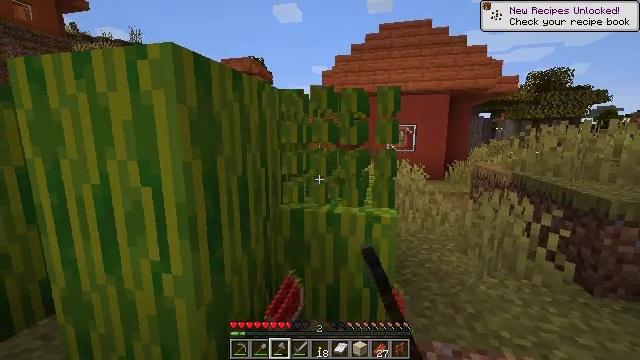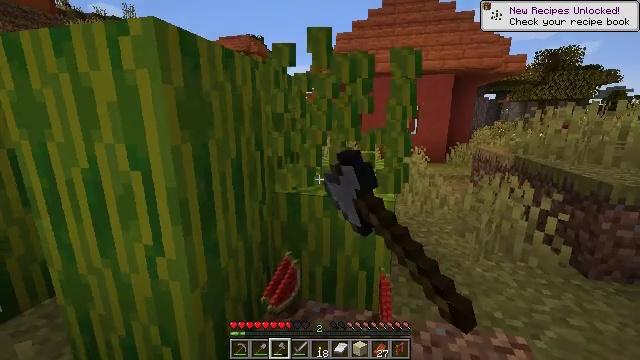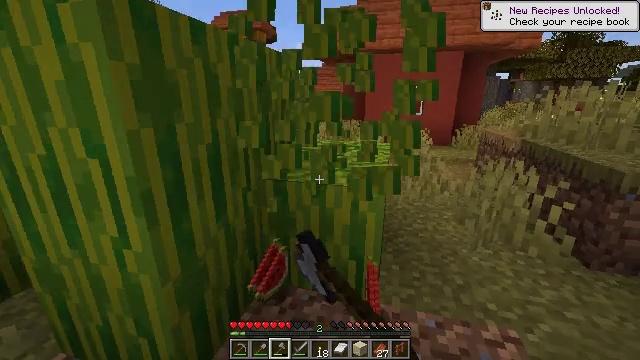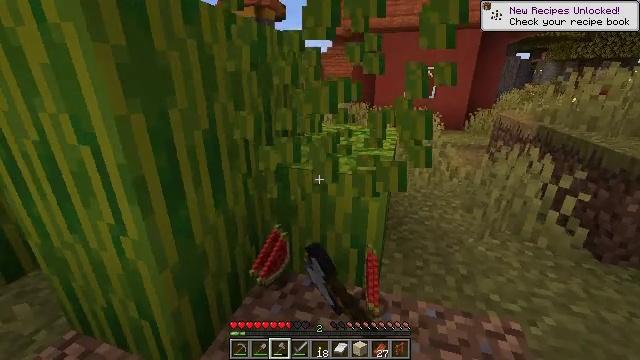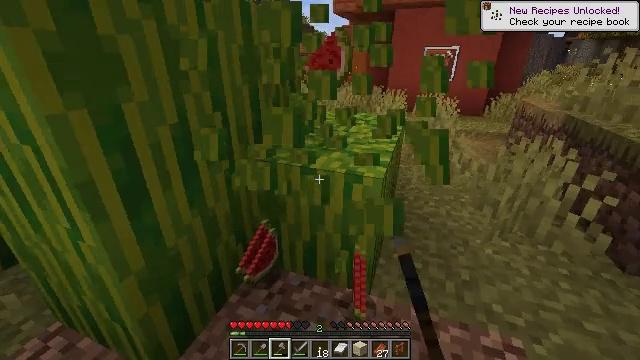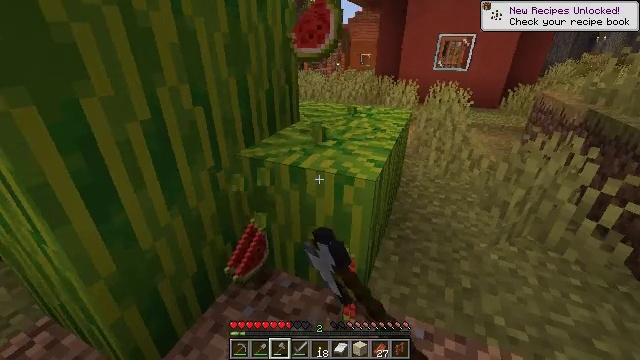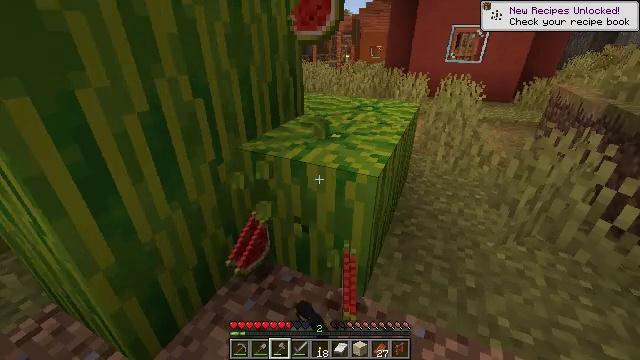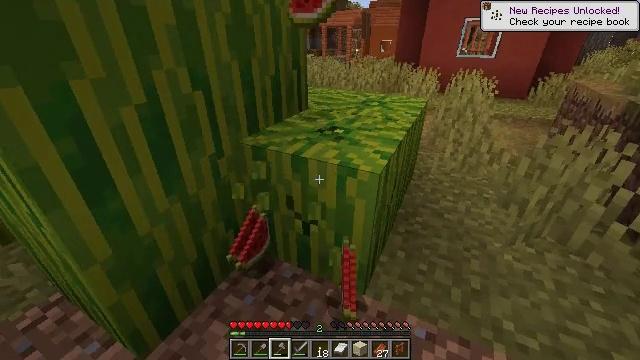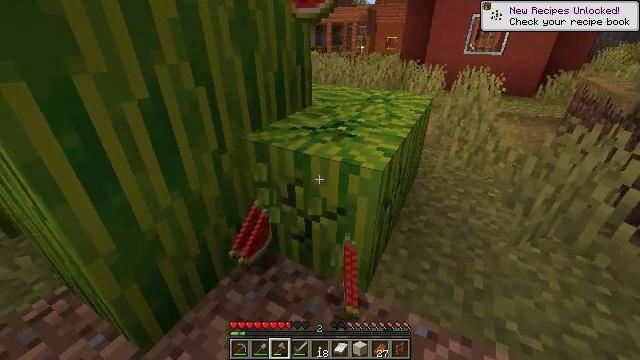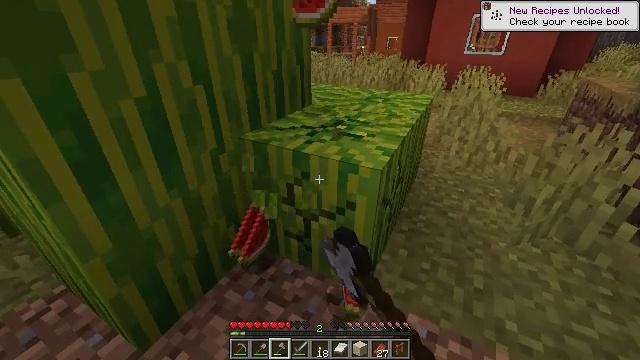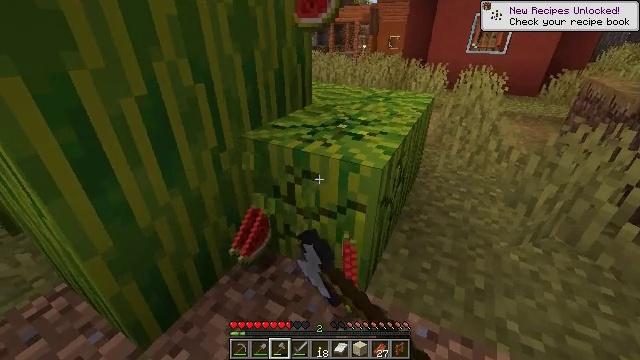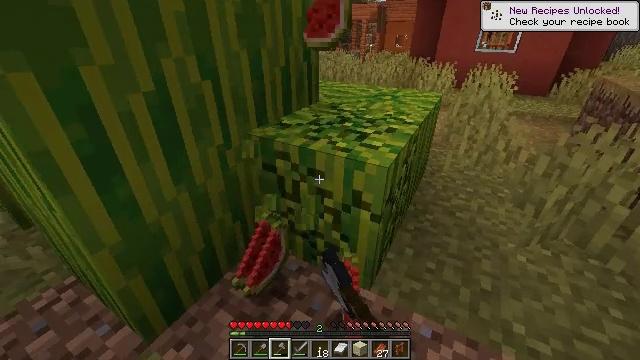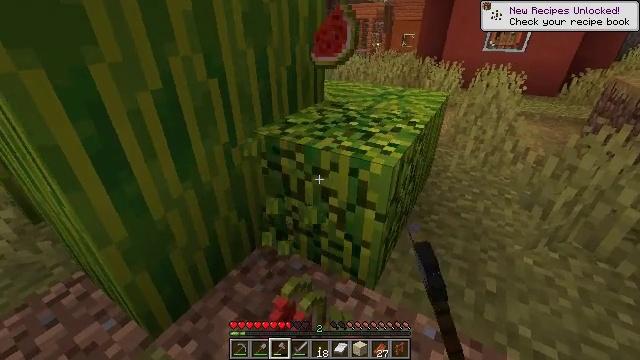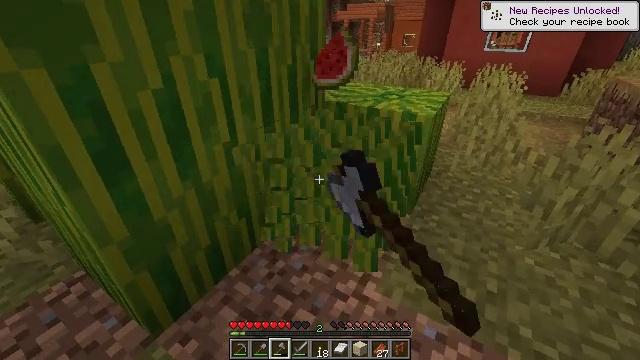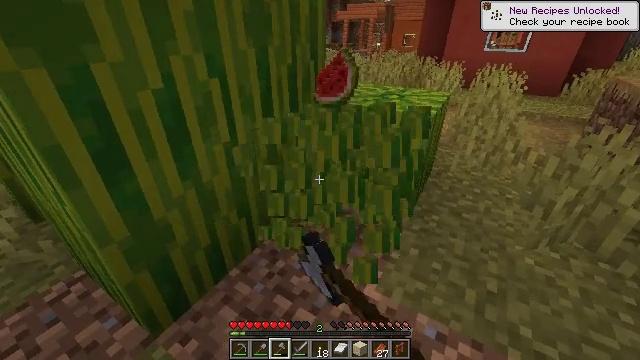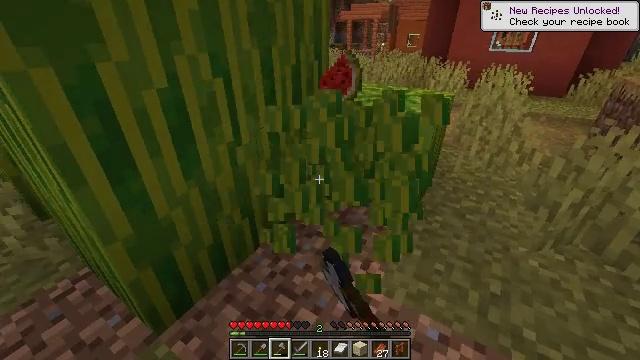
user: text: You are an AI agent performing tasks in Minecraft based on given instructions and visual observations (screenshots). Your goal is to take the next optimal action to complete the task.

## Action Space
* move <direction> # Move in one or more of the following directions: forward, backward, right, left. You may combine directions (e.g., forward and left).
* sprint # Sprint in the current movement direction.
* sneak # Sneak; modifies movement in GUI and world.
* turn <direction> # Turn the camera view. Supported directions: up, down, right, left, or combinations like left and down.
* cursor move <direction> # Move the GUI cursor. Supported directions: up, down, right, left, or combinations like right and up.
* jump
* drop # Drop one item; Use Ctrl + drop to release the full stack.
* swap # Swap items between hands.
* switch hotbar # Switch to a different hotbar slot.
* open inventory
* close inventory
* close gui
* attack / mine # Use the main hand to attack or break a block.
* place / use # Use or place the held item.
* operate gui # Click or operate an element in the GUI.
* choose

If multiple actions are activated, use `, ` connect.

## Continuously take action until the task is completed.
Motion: motion action
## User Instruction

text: Break the melon to get slices.
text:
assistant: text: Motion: move forward and move right, turn down, attack / mine
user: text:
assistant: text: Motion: move forward and move right, turn left and down, attack / mine
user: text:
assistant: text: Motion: move forward and move right, turn left and down, attack / mine
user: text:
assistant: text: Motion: move forward and move right, turn left and down, attack / mine
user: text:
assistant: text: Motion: turn left and down, attack / mine
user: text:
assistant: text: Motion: turn left and down, attack / mine
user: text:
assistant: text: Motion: turn left and down, attack / mine
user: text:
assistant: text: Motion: turn left, attack / mine
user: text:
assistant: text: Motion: attack / mine
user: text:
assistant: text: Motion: attack / mine
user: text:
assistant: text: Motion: turn left, attack / mine
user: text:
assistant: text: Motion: turn left, attack / mine
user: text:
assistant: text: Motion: attack / mine
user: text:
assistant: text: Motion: attack / mine
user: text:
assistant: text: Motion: attack / mine
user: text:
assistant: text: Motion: turn left, attack / mine
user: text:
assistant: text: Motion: turn left and up, attack / mine
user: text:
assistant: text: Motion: turn left and up, attack / mine
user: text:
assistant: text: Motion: turn left and up, attack / mine
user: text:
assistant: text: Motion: turn left, attack / mine
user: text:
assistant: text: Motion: attack / mine
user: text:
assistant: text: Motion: attack / mine
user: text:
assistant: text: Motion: attack / mine
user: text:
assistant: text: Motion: attack / mine
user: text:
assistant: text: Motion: attack / mine
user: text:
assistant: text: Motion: attack / mine
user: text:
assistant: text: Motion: attack / mine
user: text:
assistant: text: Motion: attack / mine
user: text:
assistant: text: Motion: attack / mine
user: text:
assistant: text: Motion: attack / mine